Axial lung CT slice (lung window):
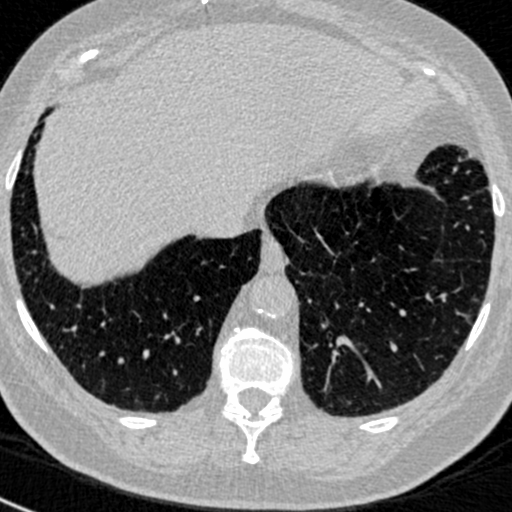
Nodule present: no